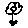
Label: flower